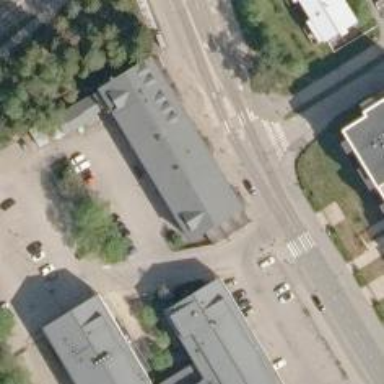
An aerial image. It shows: Commercial building.